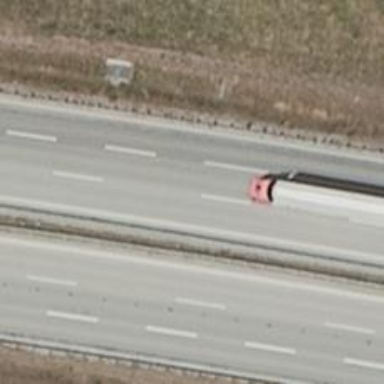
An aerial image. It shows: Asphalt motorway.